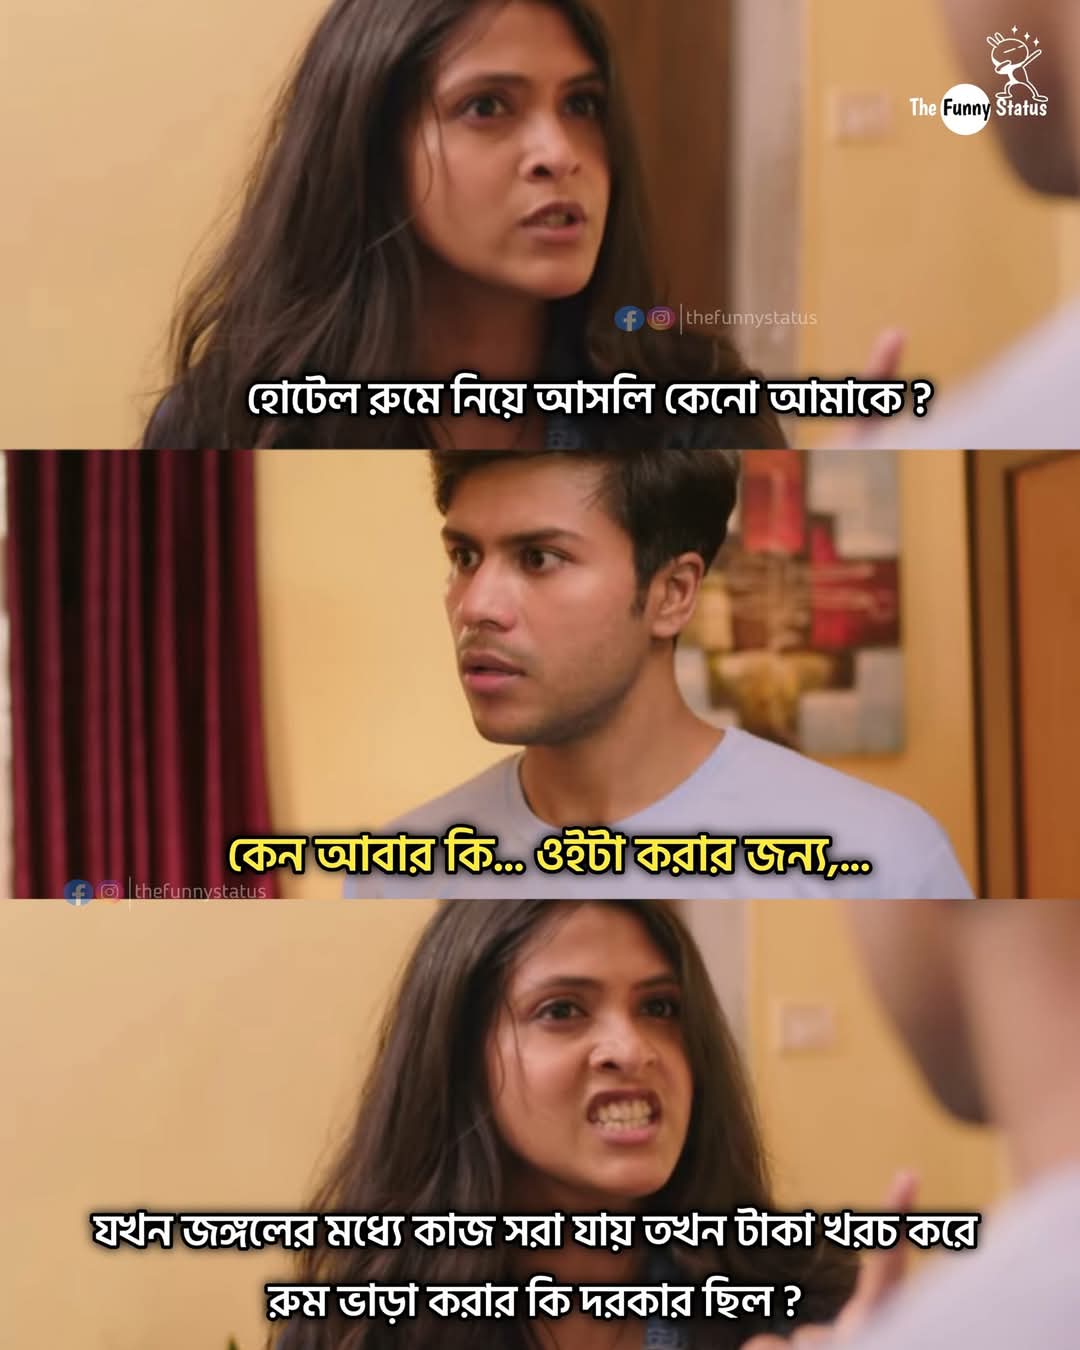
Text: হোটেল রুমে নিয়ে আসলি কেনো আমাকে?
কেন আবার কি... ওইটা করার জন্য,...
যখন জঙ্গলের মধ্যে কাজ সরা যায় তখন টাকা খরচ করে রুম ভাড়া করার কি দরকার ছিল?
Label: Non Hate